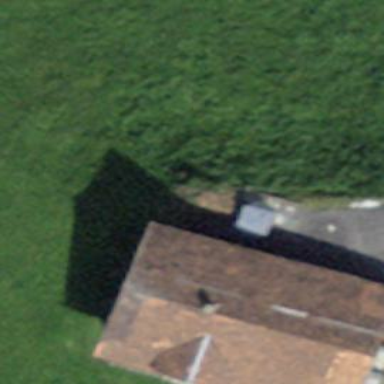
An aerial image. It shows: Farm building.